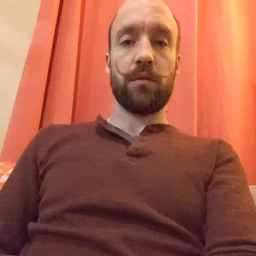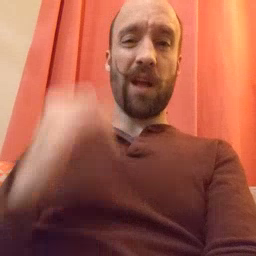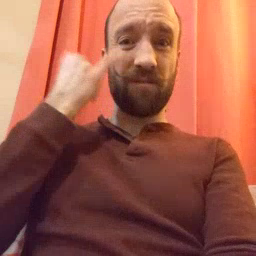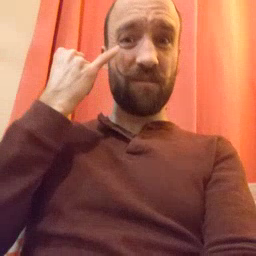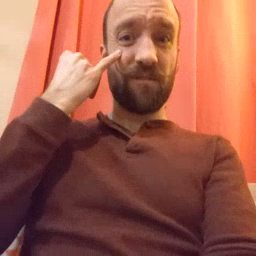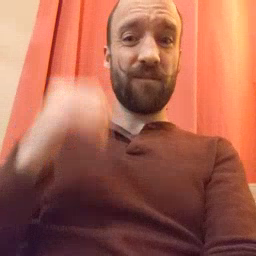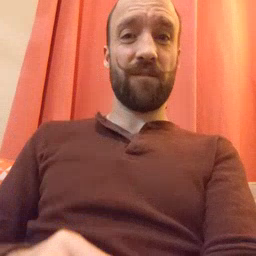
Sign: if